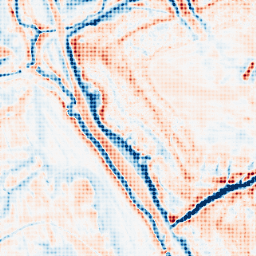
Category: edge_preserving
Decomposition family: bilateral
Decomposition parameters: d: 21
sigma_color: 50
sigma_space: 50
Upsampling method: sinc_blackman
Upsampling parameters: scale: 4
kernel_size: 4
Upsampling scale: 4